Question: where am i going wrong in my extraction of country name from mysql database? (codeigniter: activerecord enabled)
Its printing out "default country" instead of expected "Australia".
'''
public function view($page)
{
$page = strtoupper($page); // Capitalize the first letter
$data = array(
'title' => 'My Title',
'country' => 'default country'
);
$this->getCountryName($page, $data);
if(!is_null($data['country'])){
$page = "country";
}
$this->load->helper('url');
$this->load->helper('utility');
$this->load->view('templates/header', $data);
$this->load->view('pages/'.$page, $data);
if(!is_null($data['country'])){
$this->load->view('templates/infobox', $data);
}
$this->load->view('templates/footer', $data);
}
function getCountryName(&$page, &$data){
$this->db->select('name')->from('pv_country')->where('code', $page);
$query = $this->db->get();
if ($query->num_rows() > 0)
{
foreach ($query->result() as $row)
{
$data['country'] = $row;
echo $row;
}
}
}
'''
'''
<div style =" position:absolute;top:90%; background: red;">
<?php echo $country; ?></div> // prints default country.
</div>
'''

>
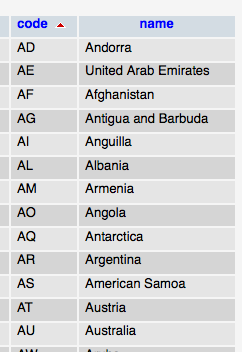
Answer: so i put in some more debugging and found the correct syntax/method to call to get the result,
which then returns an object with attributes that need to be accessed in the view.
'''
function getCountryName(&$page, &$data){
$this->db->select('name')->from('pv_country')->where('code', $page);
$query = $this->db->get();
if ($query->num_rows() > 0)
{
$data['country'] = $query->row();
}
}
'''

'''
<?php echo $country->name; ?>
'''